Question: I want to display a 'tableview' with a static part followed by a dynamic part below it. Following SO's advice, I have done the following:
- 'UITableViewController A'- 'UITableViewController''UITableViewController B'
It works, but the header view embedding 'B' desperately keeps its default height of 44 points, which is obviously not what I want.
In 'A''s 'prepareForSegue': I correctly get my 'UITableViewController' as destination vc, but its 'preferredcontentsize' is (0,0). The container view has no constraints and I cannot seem to add any in the 'Storyboard'. If I inspect the destination vc's 'tableView', I see that its size is (600,73), probably meaning it hasn't been laid out yet.
How do I set the correct height for my embedded view?

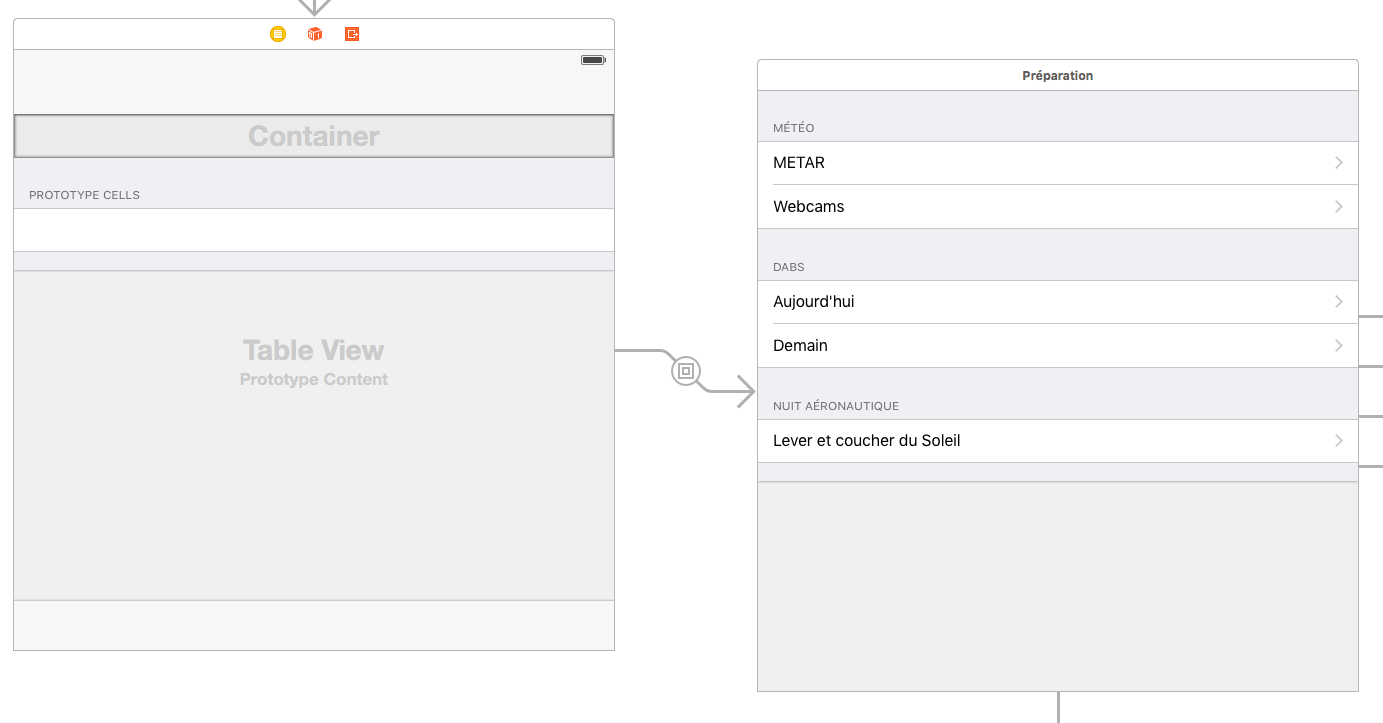
Answer: The table view (controller) doesn't use autolayout for the size of the header. When the header view is set it has a particular size and that size will be maintained. At the moment your header view is added from the storyboard so it will never change size.
You need to layout your static table view content, or calculate the size it requires, and then add a suitably sized container view as the header. Any time the size needs to change you need to remove the old header, resize, and then add the new header.